Field crop: tomato
Growth stage: 1
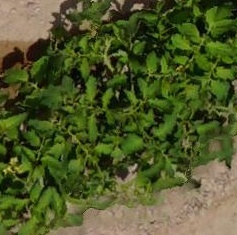
Species: tomato